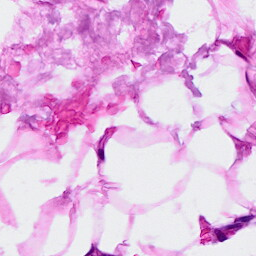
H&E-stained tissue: Breast